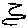
Label: zigzag